Question: please check this code as algorithm told by @Arun R in <URL> what is wrong in it
my output is

why is it not removing the rectangle inside other
'''
cdef class Ray:
cdef public:
Point2D p
Point2D q
list points
cdef class Boundbox:
cdef public:
Point2D minP
Point2D maxP
int componentID
int getComponentID(self):
return self.componentID
def __numeric_compare_by_x(self,Boundbox a,Boundbox b):
cdef Point2D tempA,tempB
tempA=a.minP
tempB=b.minP
return tempA.x-tempB.x
def __numeric_compare_by_y(self,Boundbox a,Boundbox b):
cdef Point2D tempA,tempB
tempA=a.minP
tempB=b.minP
return tempA.y-tempB.y
def isBoundbox_inside(self,b1,b2):
if((b1.minP.x<=b2.minP.x and b1.minP.y<=b2.minP.y)and(b1.maxP.x>=b2.maxP.x and b1.maxP.y>=b2.maxP.y)):
return True
return False
def boundboxFilter(self,boundbox):
cdef:
int i
int minx,miny,maxx,maxy
list pointList=[]
Boundbox p,b1,b2
#for i in xrange(len(boundbox)):
# pointList.append(boundbox[i])
pointList=boundbox
pointList.sort(cmp=self.__numeric_compare_by_x)
stack=[]
stack.append(pointList[0])
for p in pointList[1:]:
top=len(stack)-1
b1=stack[top]
b2=p
if(not(self.isBoundbox_inside(b1,b2))):
stack.append(b2)
pointList=stack
pointList.sort(cmp=self.__numeric_compare_by_y)
stack=[]
stack.append(pointList[0])
for p in pointList[1:]:
top=len(stack)-1
b1=stack[top]
b2=p
if(not(self.isBoundbox_inside(b1,b2))):
stack.append(b2)
return stack
'''
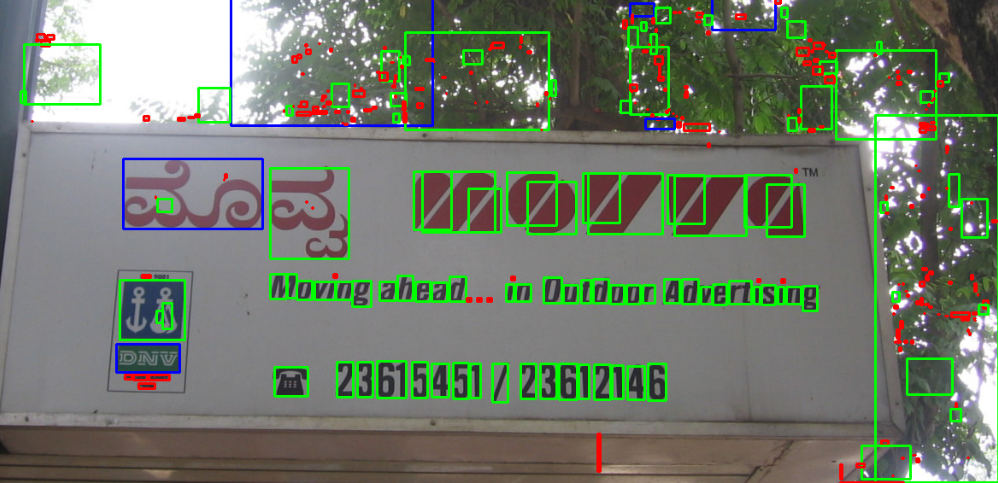
Answer: The problem is in your filtering logic.
'''
outsiders = []
for rect in pointList:
if not any(is_inside(rect, box) for box in pointlist if box is not rect):
outsiders.append(rect)
'''
Where 'is_inside' is true if 'rect' is inside 'box'. You need to check each rectangle against all the others, and save it if it is not inside any of them. You can of course tweak it for performance.
Another way that will require less comparisons is to consider the whole list, and remove the rectangles that are found inside others. But then you would have to be very careful with the indexing, and popping things in the middle of a list is expensive too.